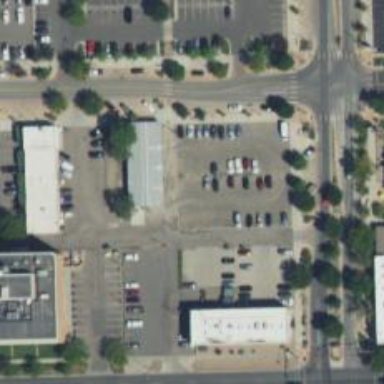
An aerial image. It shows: Parking space is available.